Interaction volume radius: 5 \u00c5
Interaction volume height: 15 \u00c5
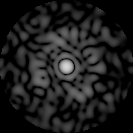
Disorder parameter: 0.8378